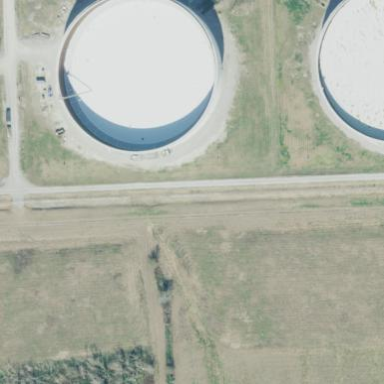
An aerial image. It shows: Storage tank that is man-made.